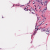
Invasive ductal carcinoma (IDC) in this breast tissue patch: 0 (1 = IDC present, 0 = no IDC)